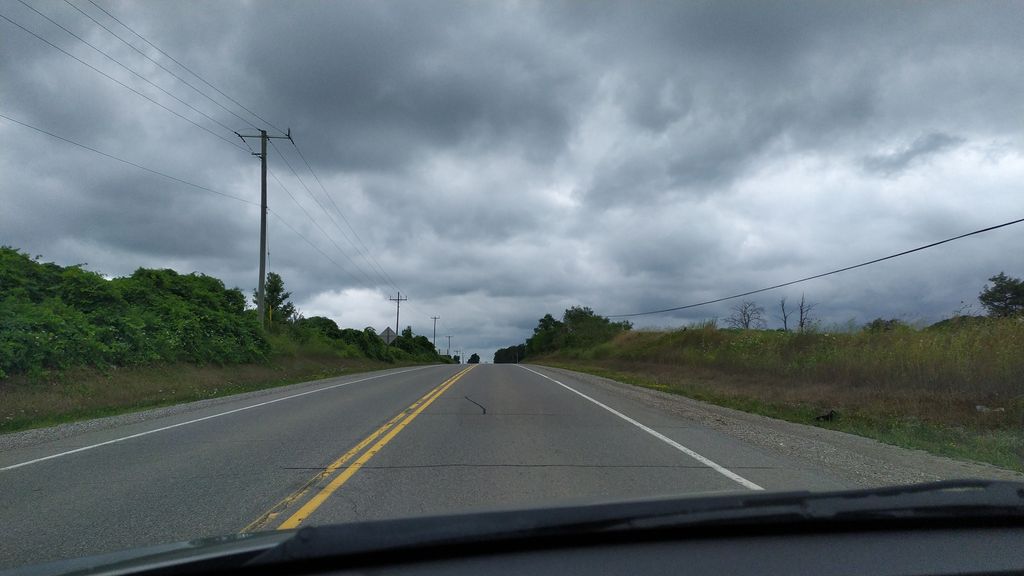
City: kitchener-waterloo